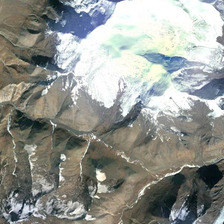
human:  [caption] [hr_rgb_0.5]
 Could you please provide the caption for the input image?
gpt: white snows cover part of a piece of irregular khaki mountain .

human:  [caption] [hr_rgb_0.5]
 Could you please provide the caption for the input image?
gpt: white snows cover part of a piece of irregular khaki mountain .

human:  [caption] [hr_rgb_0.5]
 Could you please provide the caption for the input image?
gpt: white snows cover part of a piece of irregular khaki mountain .

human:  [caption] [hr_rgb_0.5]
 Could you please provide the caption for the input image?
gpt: white snows cover part of a piece of irregular khaki mountain .

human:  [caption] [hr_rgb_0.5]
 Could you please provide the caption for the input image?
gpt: white snows cover part of a piece of irregular khaki mountain .